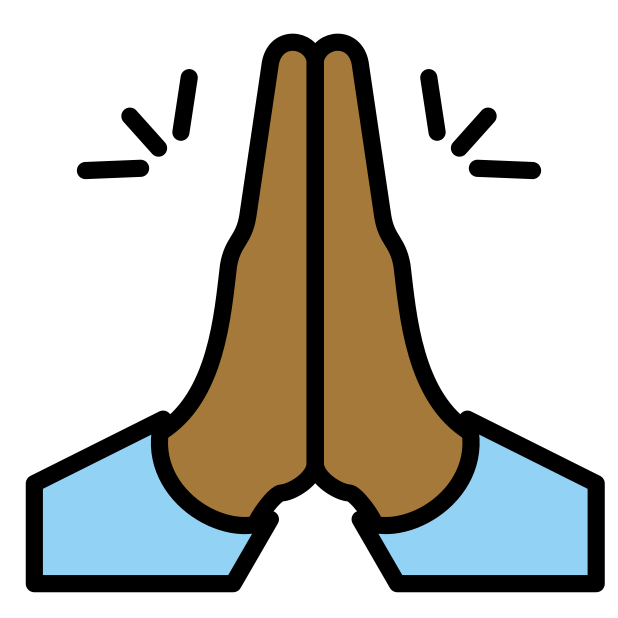
palms up together: medium-dark skin tone